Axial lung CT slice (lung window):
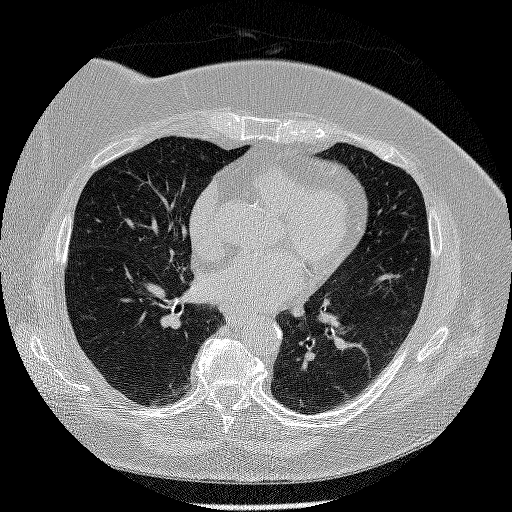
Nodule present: no